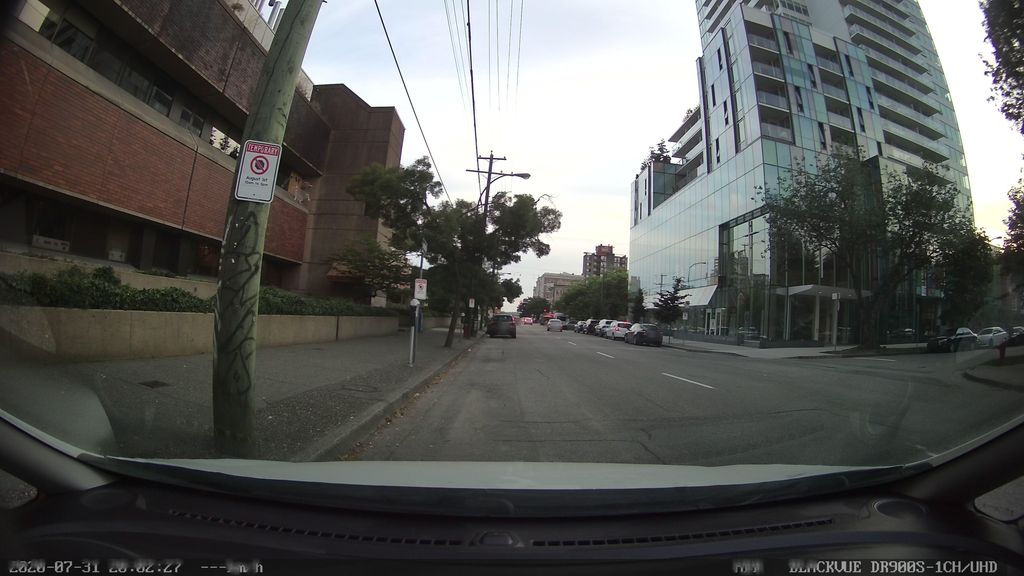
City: vancouver